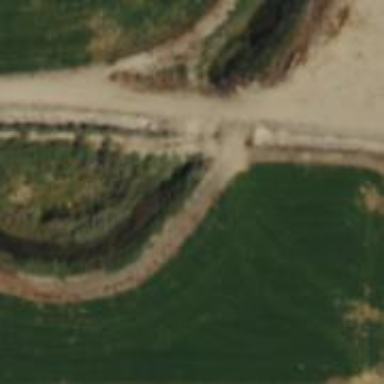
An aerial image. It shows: Culvert tunnel.